Question: Okay, so I have a relation of students who enrolled in multiple subjects. Most of the students were enrolled in only one year, either 2015 or 2016, but I have one that is enrolled in subjects from 2015 but also had some in 2016. I want to be able to show the students who were enrolled in 2015 only. However, when I do my SELECT statement, I am also grabbing the one student who did the subject in 2016 as well. The subject code includes the year the subject was done in.
Some of the data from the enrolled relation:

Code:
'''
SELECT s.firstName, d.degreeCode
FROM students s, degrees d, enrolled e
WHERE s.studentID = d.studentID AND s.studentID = e.studentID AND e.subjectCode NOT LIKE '_______16__'
GROUP BY firstName;
'''
So I am obtaining all of the students who studied in 15, but I don't want s3 in the result table as he also studied in 2016.
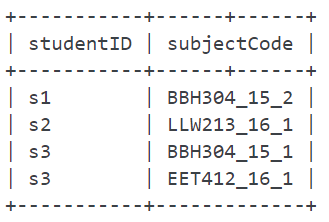
Answer: One approach uses aggregation to assert that a given student's subject code only occurs in a single year.
'''
SELECT s.firstName, d.degreeCode
FROM students s
INNER JOIN degrees d
ON s.studentID = d.studentID
INNER JOIN ENTROLLED e
s.studentID = e.studentID
WHERE
SUBSTRING(e.subjectCode, 8, 2)) = '15' AND
s.studentID NOT IN (
SELECT d.studentID
FROM degrees d
INNER JOIN enrolled e
ON d.studentID = e.studentID
GROUP BY d.studentID
HAVING COUNT(DISTINCT SUBSTRING(e.subjectCode, 8, 2)) > 1
);
'''